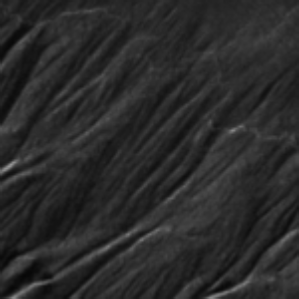
Label: frost